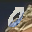
Label: 0